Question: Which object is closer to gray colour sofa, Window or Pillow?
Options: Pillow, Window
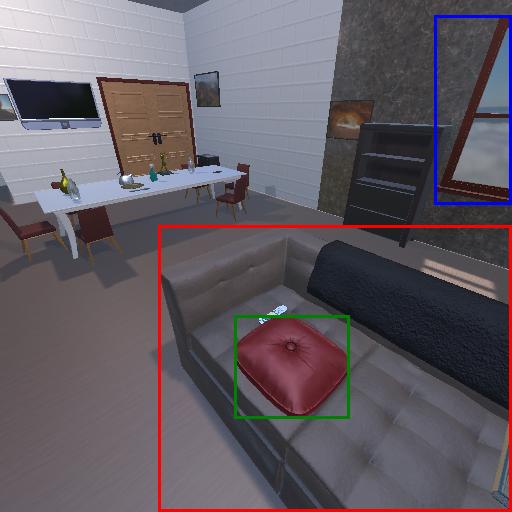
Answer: Pillow